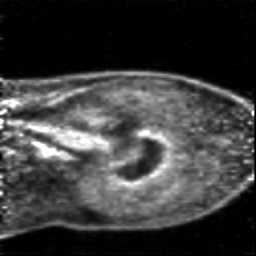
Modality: PET
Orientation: sagittal
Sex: male
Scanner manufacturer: siemens